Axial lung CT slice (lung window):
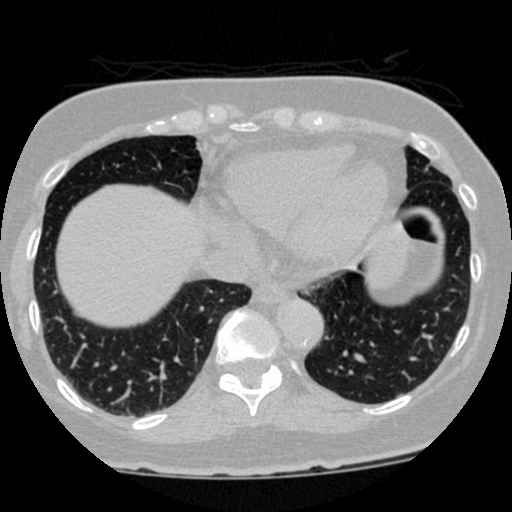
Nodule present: no